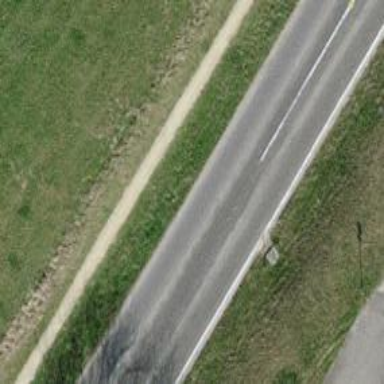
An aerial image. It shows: Tertiary road with asphalt surface designated for bus service.